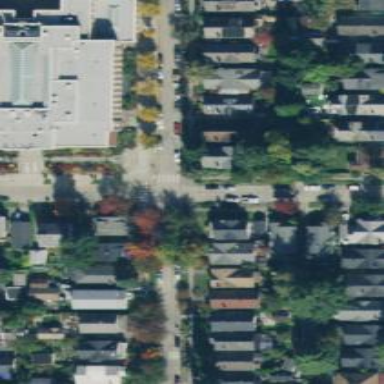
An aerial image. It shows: Residential road with separate sidewalk.